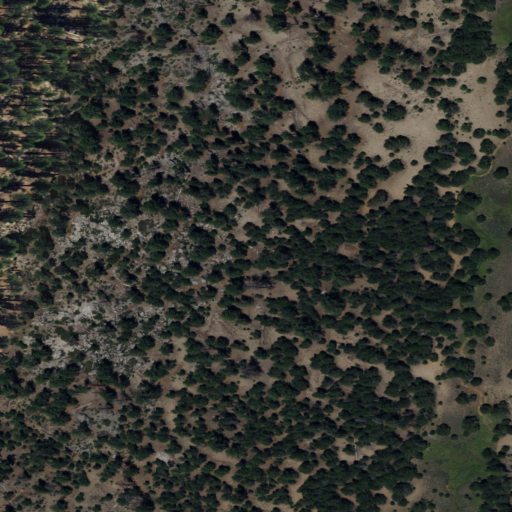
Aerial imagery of plain(s) in California named Hessian Meadow containing shrub, evergreen forest, and woody wetlands